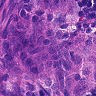
Metastatic tissue present: yes